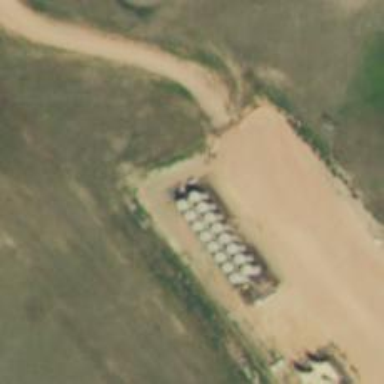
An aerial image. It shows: Storage tank that is man-made.